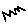
Label: zigzag